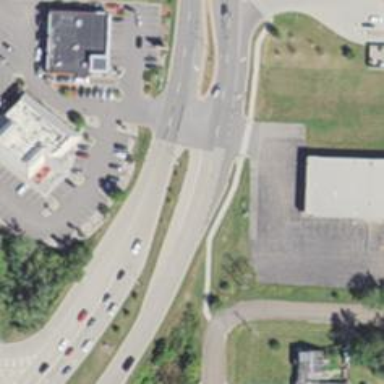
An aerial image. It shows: Marked crossing on the road.